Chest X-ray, PA view. Patient: 62 years old, sex F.
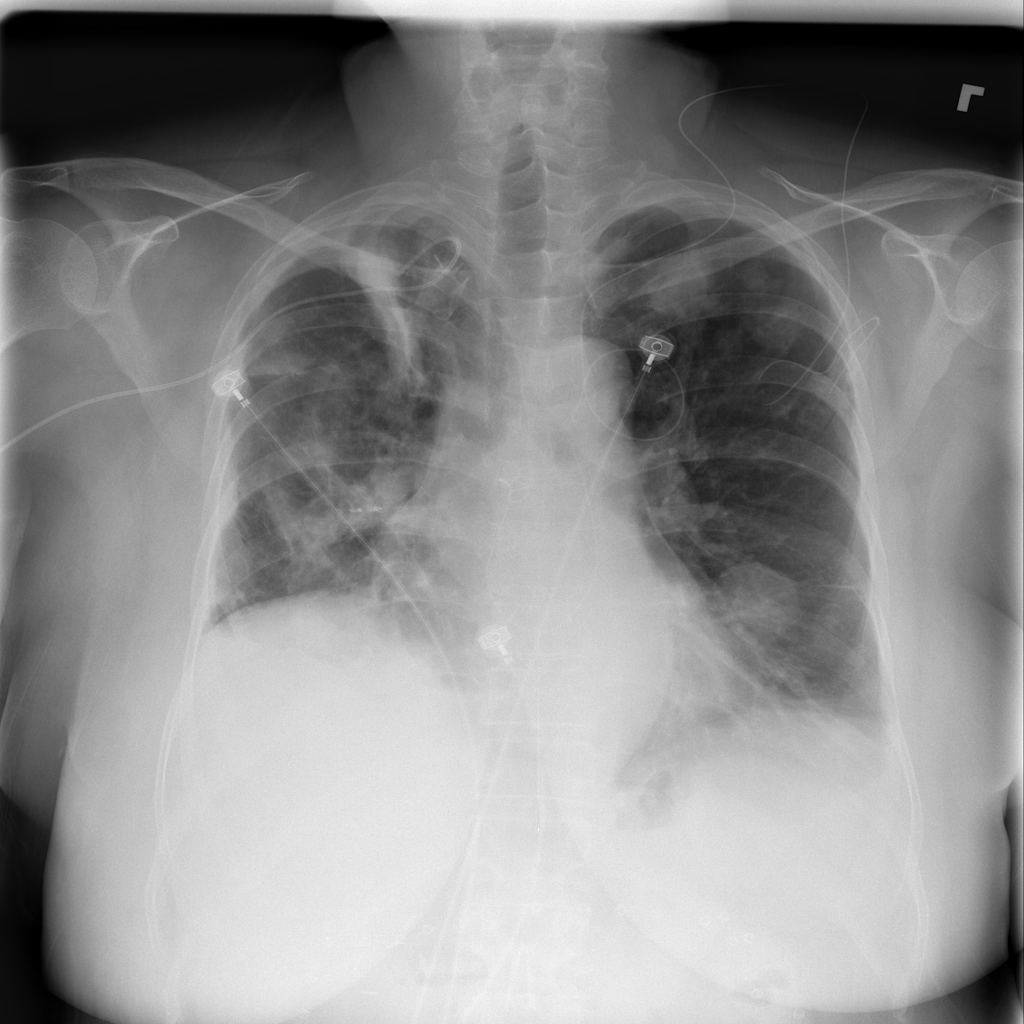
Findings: No Finding